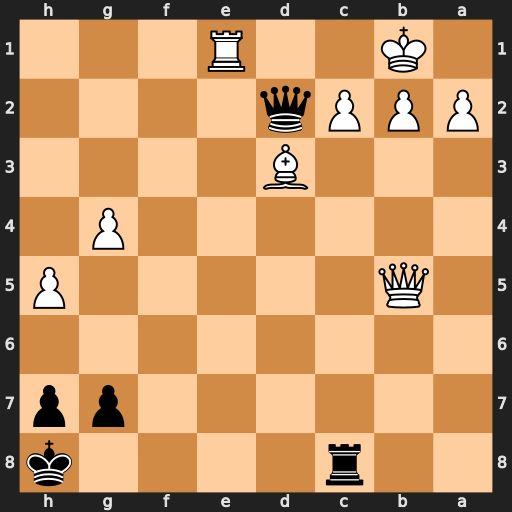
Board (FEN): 2r4k/6pp/8/1Q5P/6P1/3B4/PPPq4/1K2R3
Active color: b
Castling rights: -
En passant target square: -
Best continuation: Qxe1#